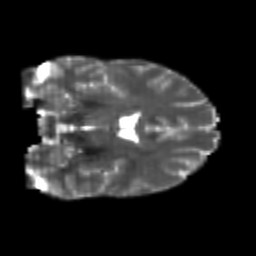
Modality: T2w
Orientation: coronal
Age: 24
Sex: male
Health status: healthy
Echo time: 0.074 s